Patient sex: M
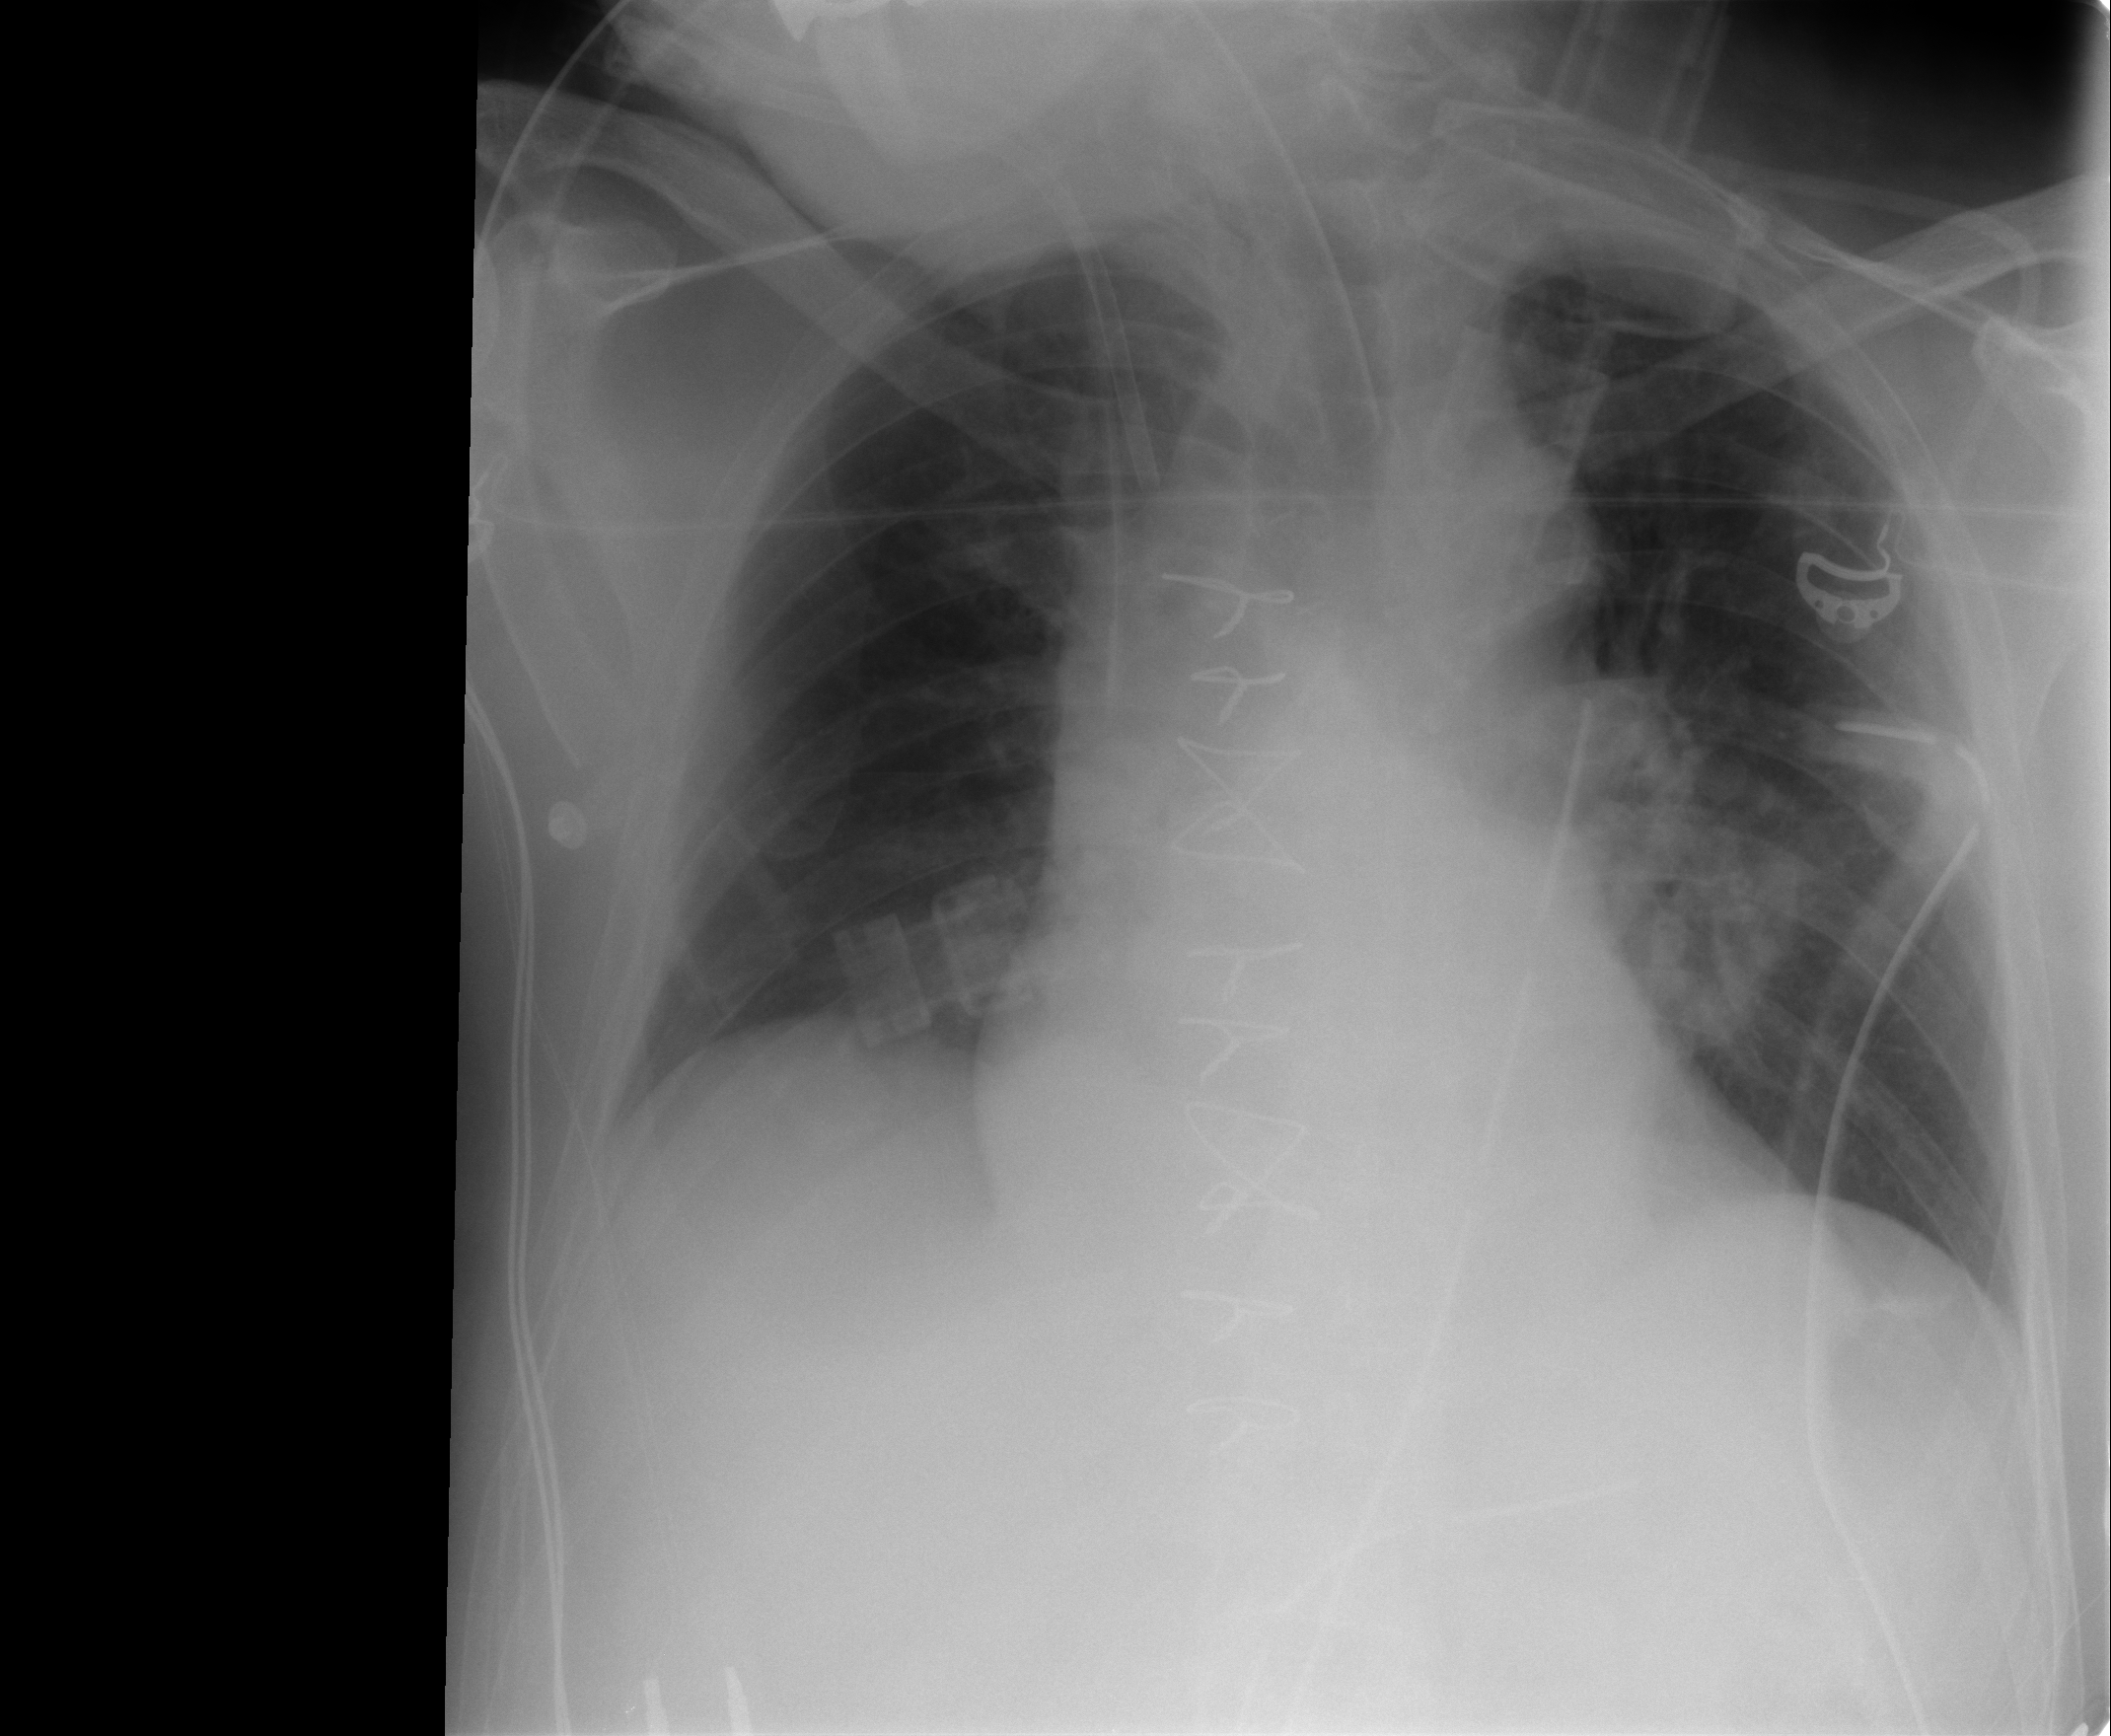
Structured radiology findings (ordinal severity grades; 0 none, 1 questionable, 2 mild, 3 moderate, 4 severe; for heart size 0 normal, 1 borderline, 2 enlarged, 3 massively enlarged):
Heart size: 2
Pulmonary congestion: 2
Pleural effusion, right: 0
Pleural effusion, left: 0
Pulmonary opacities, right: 0
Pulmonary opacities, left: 2
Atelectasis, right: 0
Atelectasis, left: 0